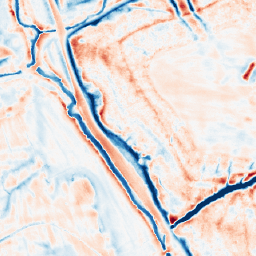
Category: edge_preserving
Decomposition family: bilateral
Decomposition parameters: d: 21
sigma_color: 25
sigma_space: 25
Upsampling method: nearest
Upsampling parameters: scale: 2
Upsampling scale: 2